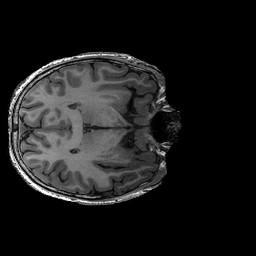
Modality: T1w
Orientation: axial
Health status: ill
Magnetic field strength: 3 T